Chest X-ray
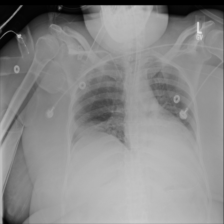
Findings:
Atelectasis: negative
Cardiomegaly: negative
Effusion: negative
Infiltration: negative
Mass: negative
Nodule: negative
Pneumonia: negative
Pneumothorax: negative
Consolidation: negative
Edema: negative
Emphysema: negative
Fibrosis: negative
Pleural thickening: negative
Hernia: negative